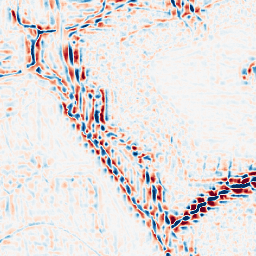
Category: wavelet
Decomposition family: wavelet_reverse_biorthogonal
Decomposition parameters: wavelet: rbio2.4
level: 3
Upsampling method: linear_exact
Upsampling parameters: scale: 2
Upsampling scale: 2